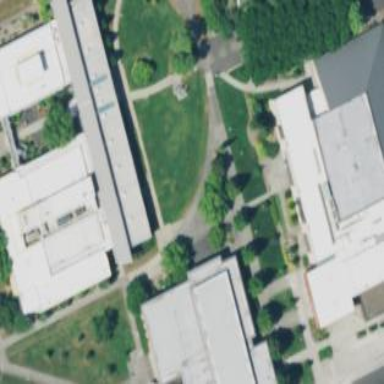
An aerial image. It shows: College building.